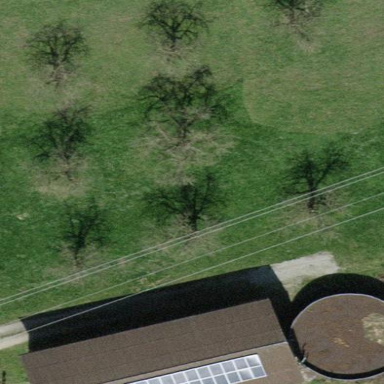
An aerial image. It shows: Orchard.